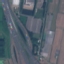
Land use / land cover: Highway